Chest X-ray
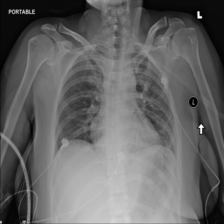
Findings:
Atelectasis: negative
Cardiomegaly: negative
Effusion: negative
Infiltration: negative
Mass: negative
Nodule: negative
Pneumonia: negative
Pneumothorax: negative
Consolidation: negative
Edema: negative
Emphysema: negative
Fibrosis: negative
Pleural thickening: negative
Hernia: negative